Interaction volume radius: 5 \u00c5
Interaction volume height: 10 \u00c5
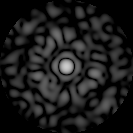
Disorder parameter: 0.8833